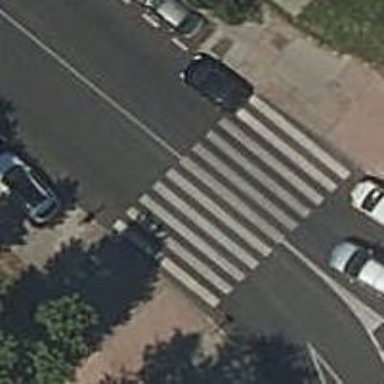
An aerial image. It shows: Uncontrolled zebra crossing.